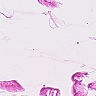
Metastatic tissue present: no